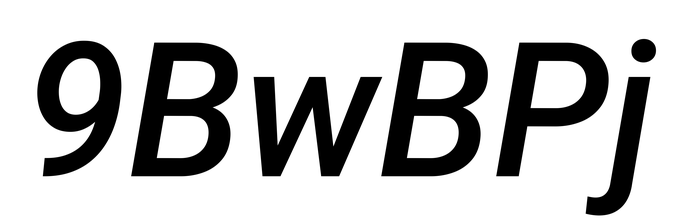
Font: Roboto-Italic_Medium_Italic